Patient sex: F
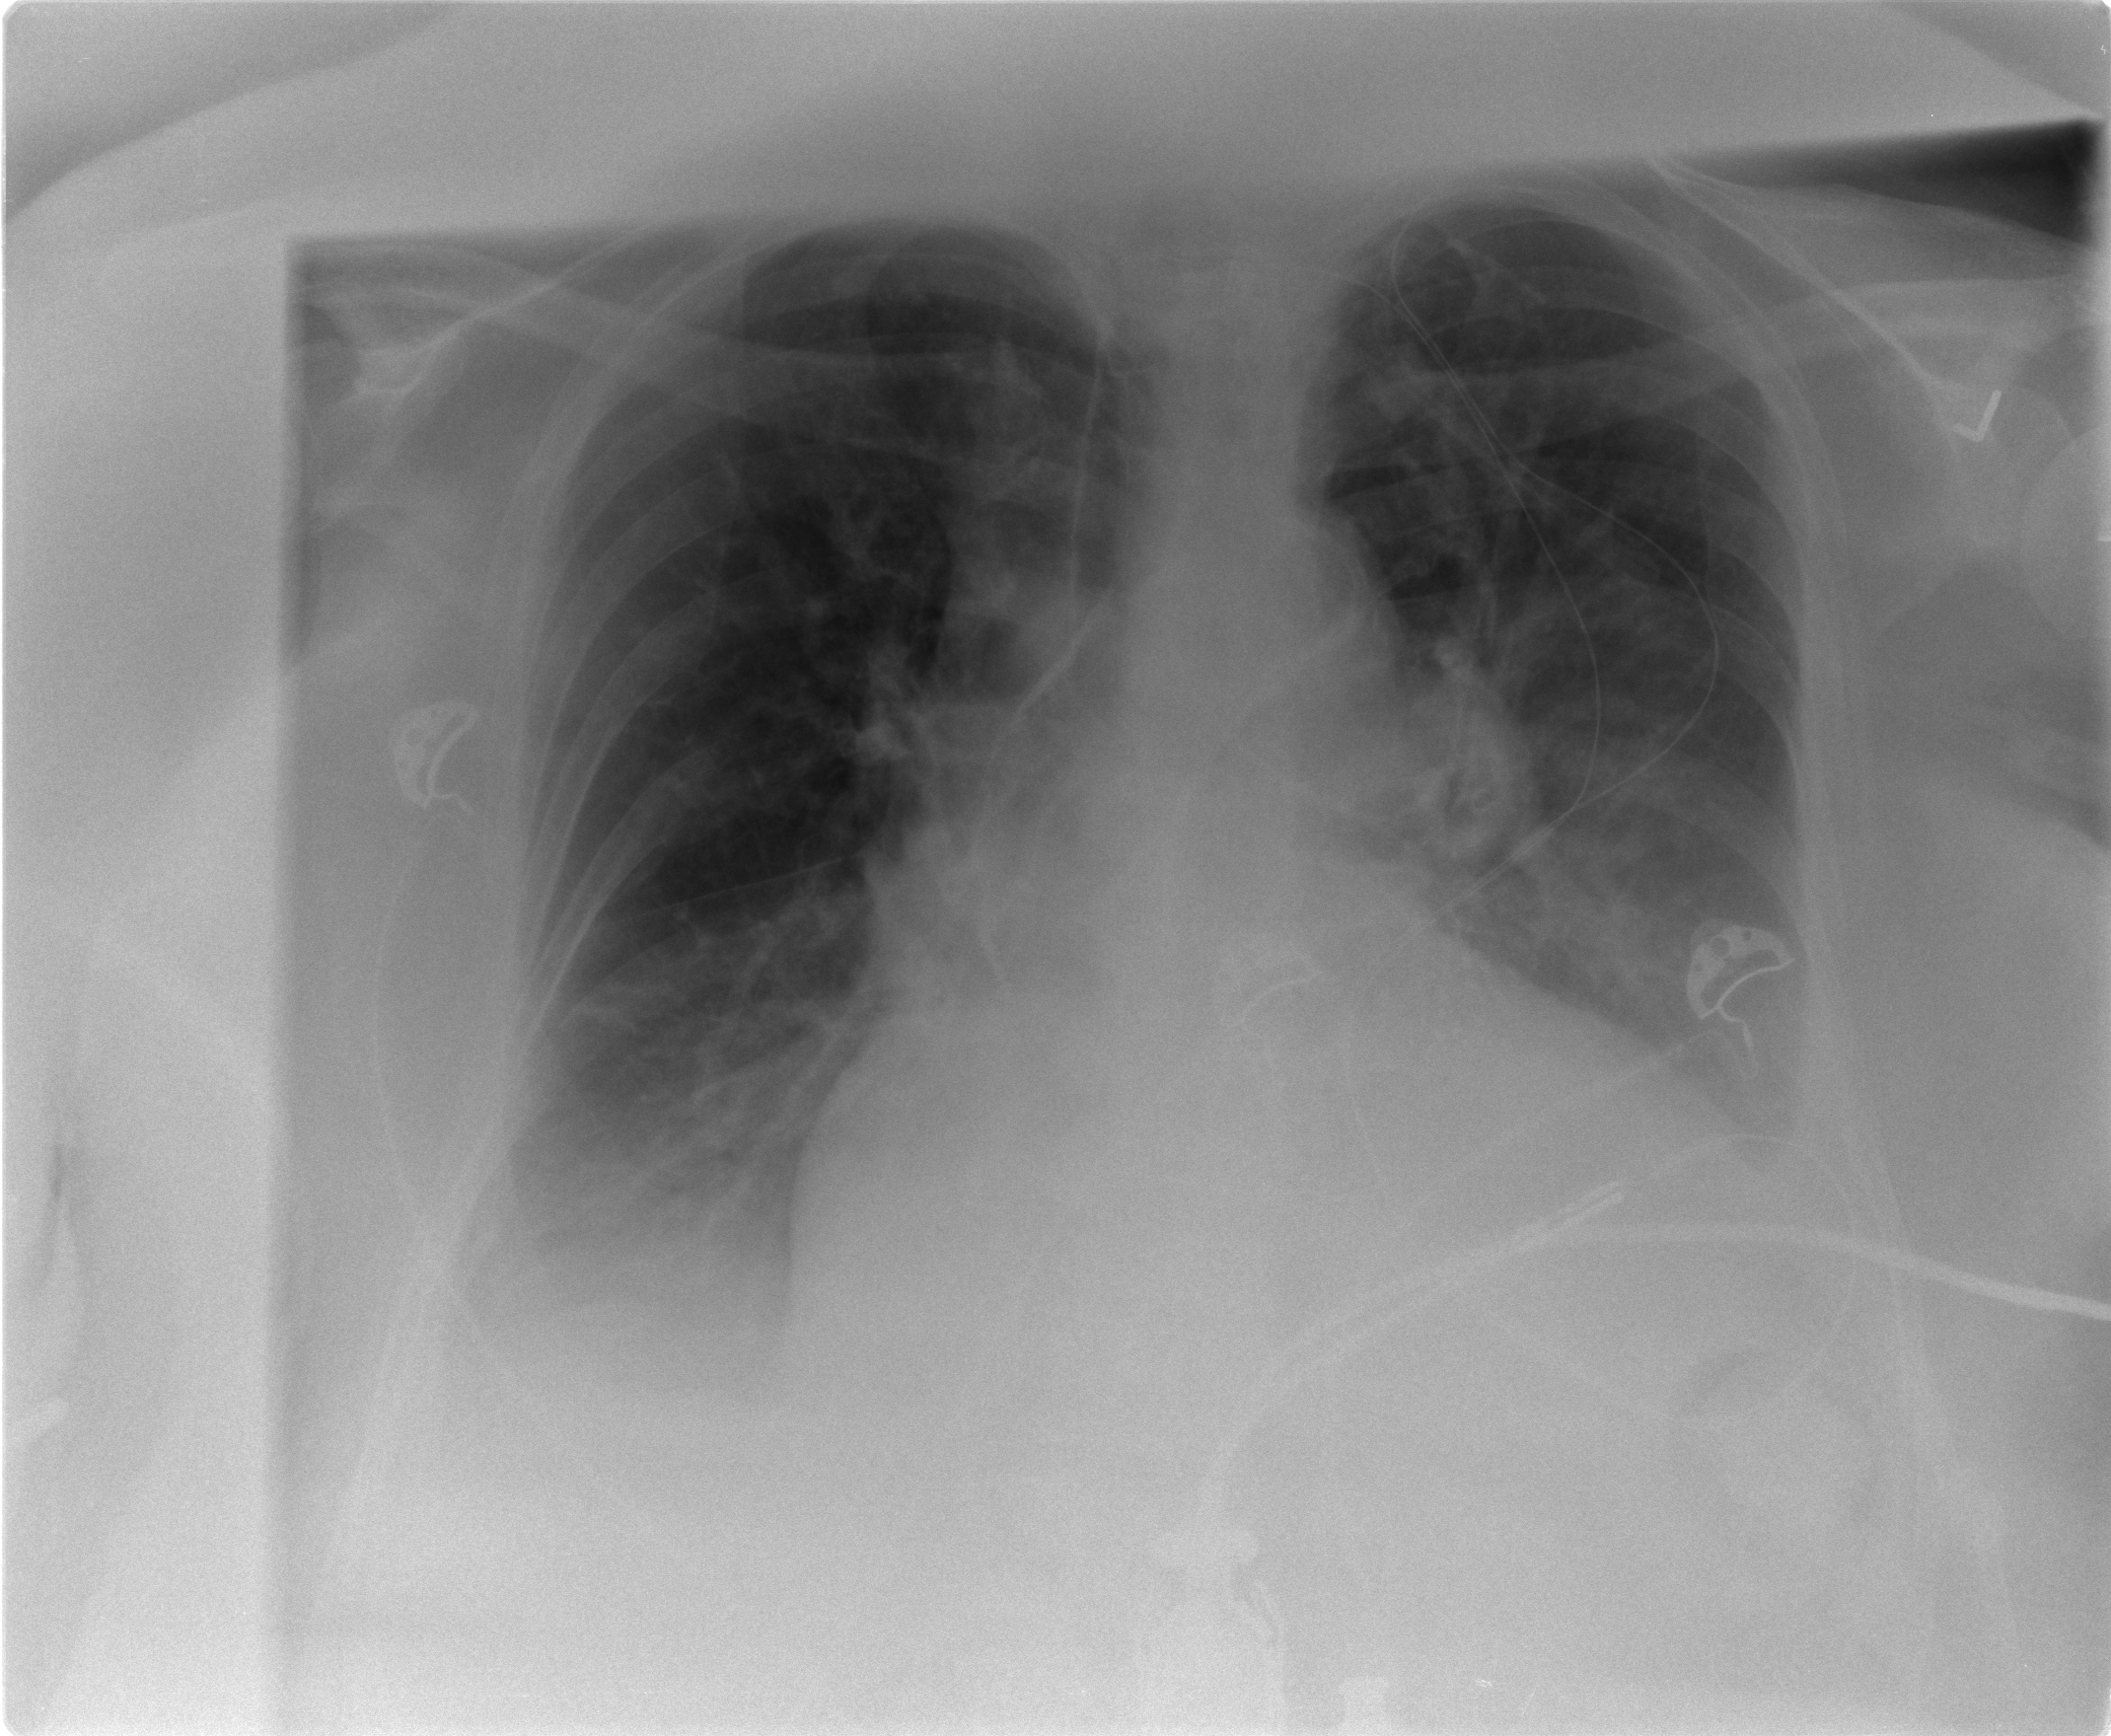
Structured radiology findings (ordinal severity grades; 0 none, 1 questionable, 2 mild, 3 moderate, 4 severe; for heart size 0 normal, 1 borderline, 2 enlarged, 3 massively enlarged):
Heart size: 2
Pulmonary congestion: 3
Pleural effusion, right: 2
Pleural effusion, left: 2
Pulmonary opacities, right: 0
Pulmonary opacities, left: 0
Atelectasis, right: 2
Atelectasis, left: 2